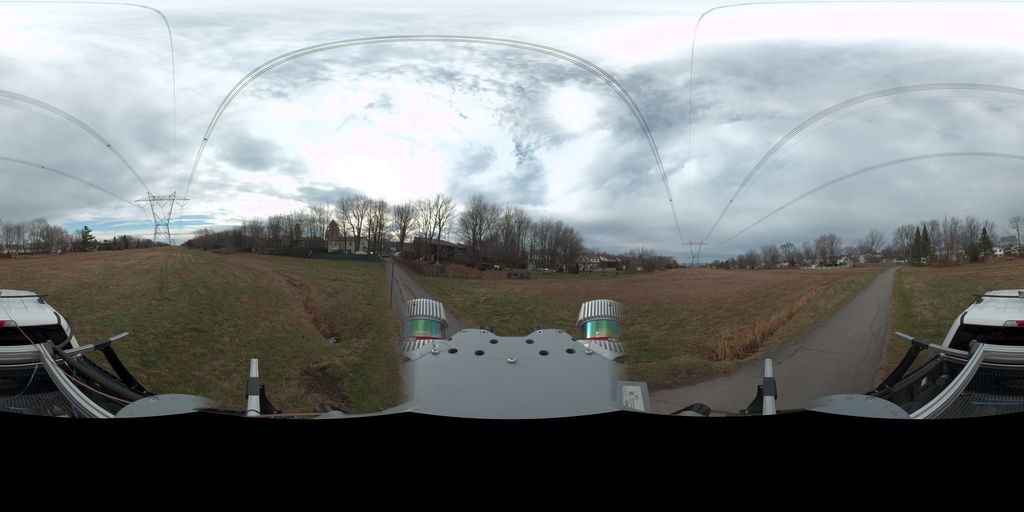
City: quebec_city